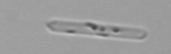
Label: Cerataulina_pelagica